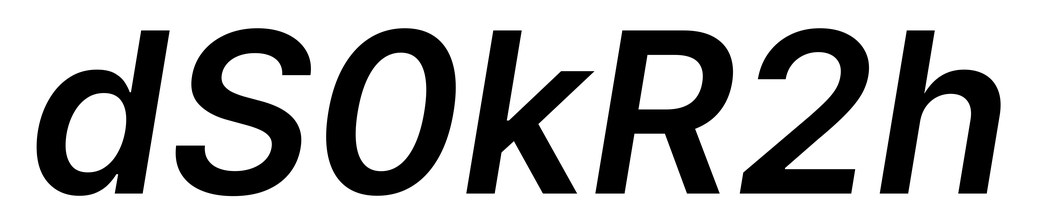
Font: Inter-Italic_SemiBold_Italic